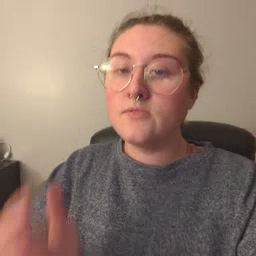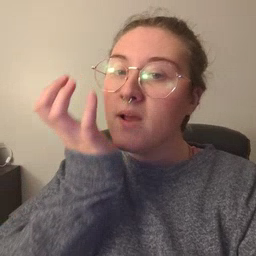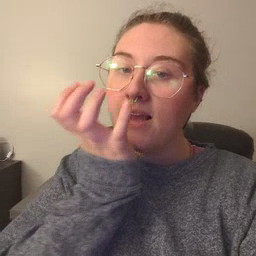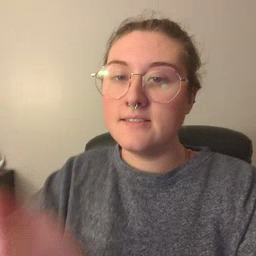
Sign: grass